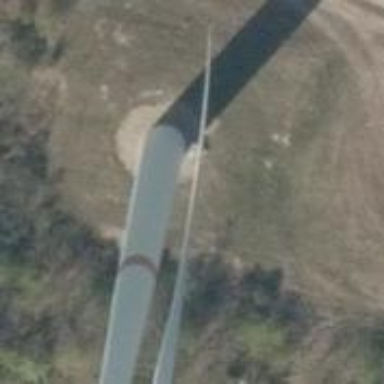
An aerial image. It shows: Wind generator powered by wind. The generator type is horizontal axis and it uses wind turbines.